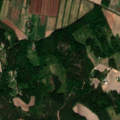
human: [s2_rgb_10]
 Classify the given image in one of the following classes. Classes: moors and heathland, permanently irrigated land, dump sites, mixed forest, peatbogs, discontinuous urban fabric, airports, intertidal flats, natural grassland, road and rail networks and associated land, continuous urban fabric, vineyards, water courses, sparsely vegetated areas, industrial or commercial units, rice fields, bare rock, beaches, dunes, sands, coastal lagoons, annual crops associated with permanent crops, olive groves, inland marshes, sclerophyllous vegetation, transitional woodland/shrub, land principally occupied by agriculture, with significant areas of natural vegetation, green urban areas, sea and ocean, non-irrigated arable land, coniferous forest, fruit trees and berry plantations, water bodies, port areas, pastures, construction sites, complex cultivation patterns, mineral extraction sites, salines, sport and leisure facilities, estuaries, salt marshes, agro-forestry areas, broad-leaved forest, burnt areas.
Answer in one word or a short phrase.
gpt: non-irrigated arable land, land principally occupied by agriculture, with significant areas of natural vegetation, coniferous forest